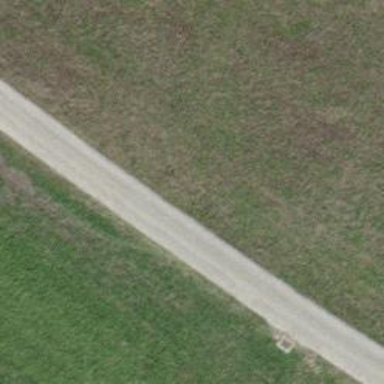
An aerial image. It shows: Gravel track road.